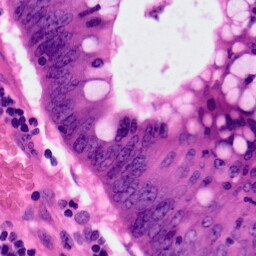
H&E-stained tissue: Colon